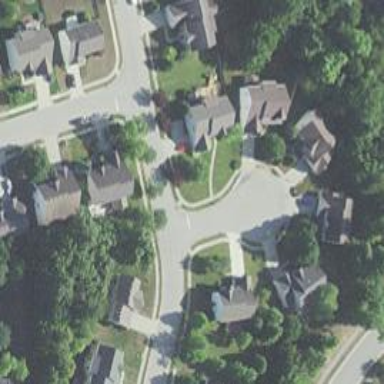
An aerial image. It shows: Residential road with separate asphalt sidewalk.